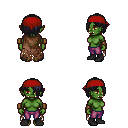
a pixel art fantasy rpg character, female body template, orc, green skin, brown tattered cape, magenta pants, raven bangs hairstyle, red bandana, leather bracers, black shoes, four views (front, back, left, right), 2x2 character sprite sheet, small pixel art, hard edges, no anti-aliasing